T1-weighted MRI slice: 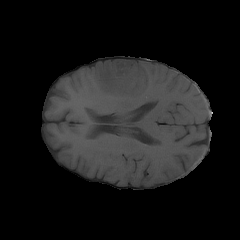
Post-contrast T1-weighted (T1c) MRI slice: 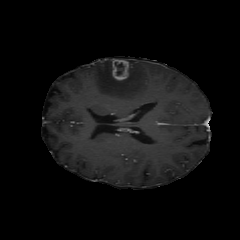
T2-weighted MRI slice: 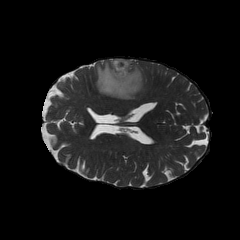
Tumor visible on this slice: yes